The plot shows how the frequency content of a bearing vibration signal evolves over time (STFT spectrogram). Determine the bearing's health state. Answer with exactly one of: normal, inner_race, outer_race, ball.
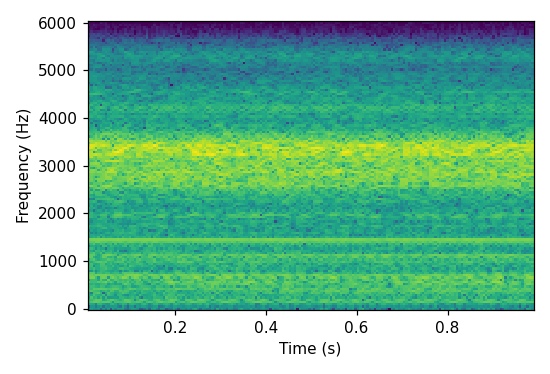
Answer: ball